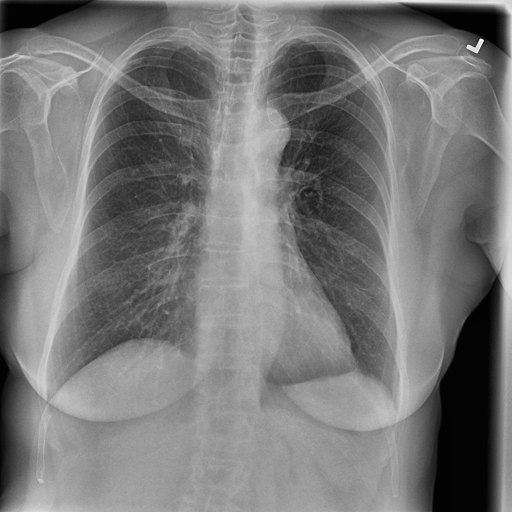
Finding: NORMAL